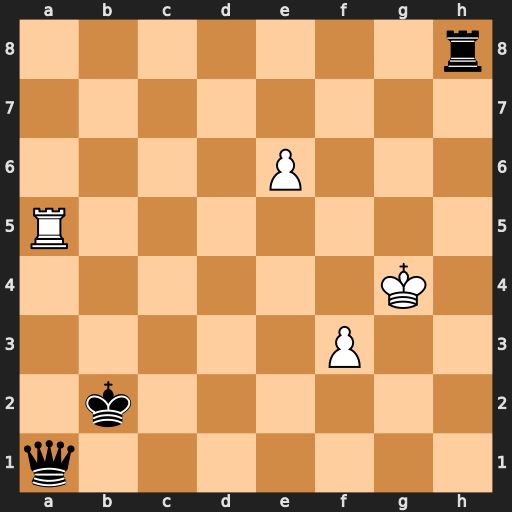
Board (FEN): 7r/8/4P3/R7/6K1/5P2/1k6/q7
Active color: w
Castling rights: -
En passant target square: -
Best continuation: Rxa1 Kxa1 f4 Kb2 f5